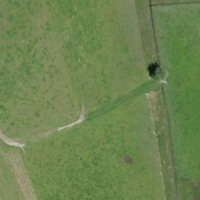
EUNIS habitat code: 52
Species observed at this site:
Pseudochorthippus parallelus
Roeseliana roeselii
Chorthippus albomarginatus